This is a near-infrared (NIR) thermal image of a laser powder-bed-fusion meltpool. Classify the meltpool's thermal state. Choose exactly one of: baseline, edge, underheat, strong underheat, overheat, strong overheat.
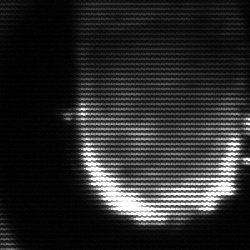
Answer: baseline